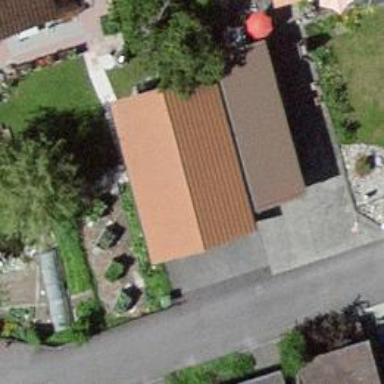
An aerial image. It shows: View of roof of building.